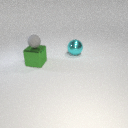
large cyan metal sphere behind large green metal cube